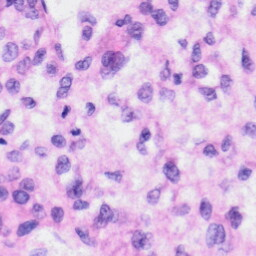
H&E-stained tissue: Liver